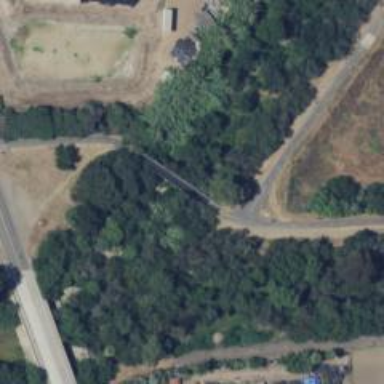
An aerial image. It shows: Bridge for cycleway.